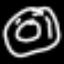
Label: donut